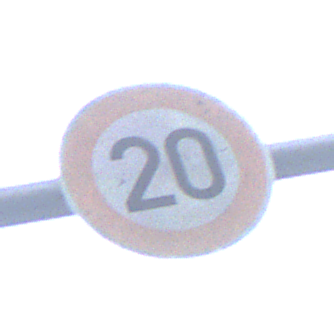
Verkehrszeichen: Geschwindigkeit20
Umgebung: Outdoor, Urban
Tageszeit: SunriseSunset
Wetter: PartlyCloudy
Licht: Natural
Jahreszeit: NotSpecified
Kontrast: MediumContrast